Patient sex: F
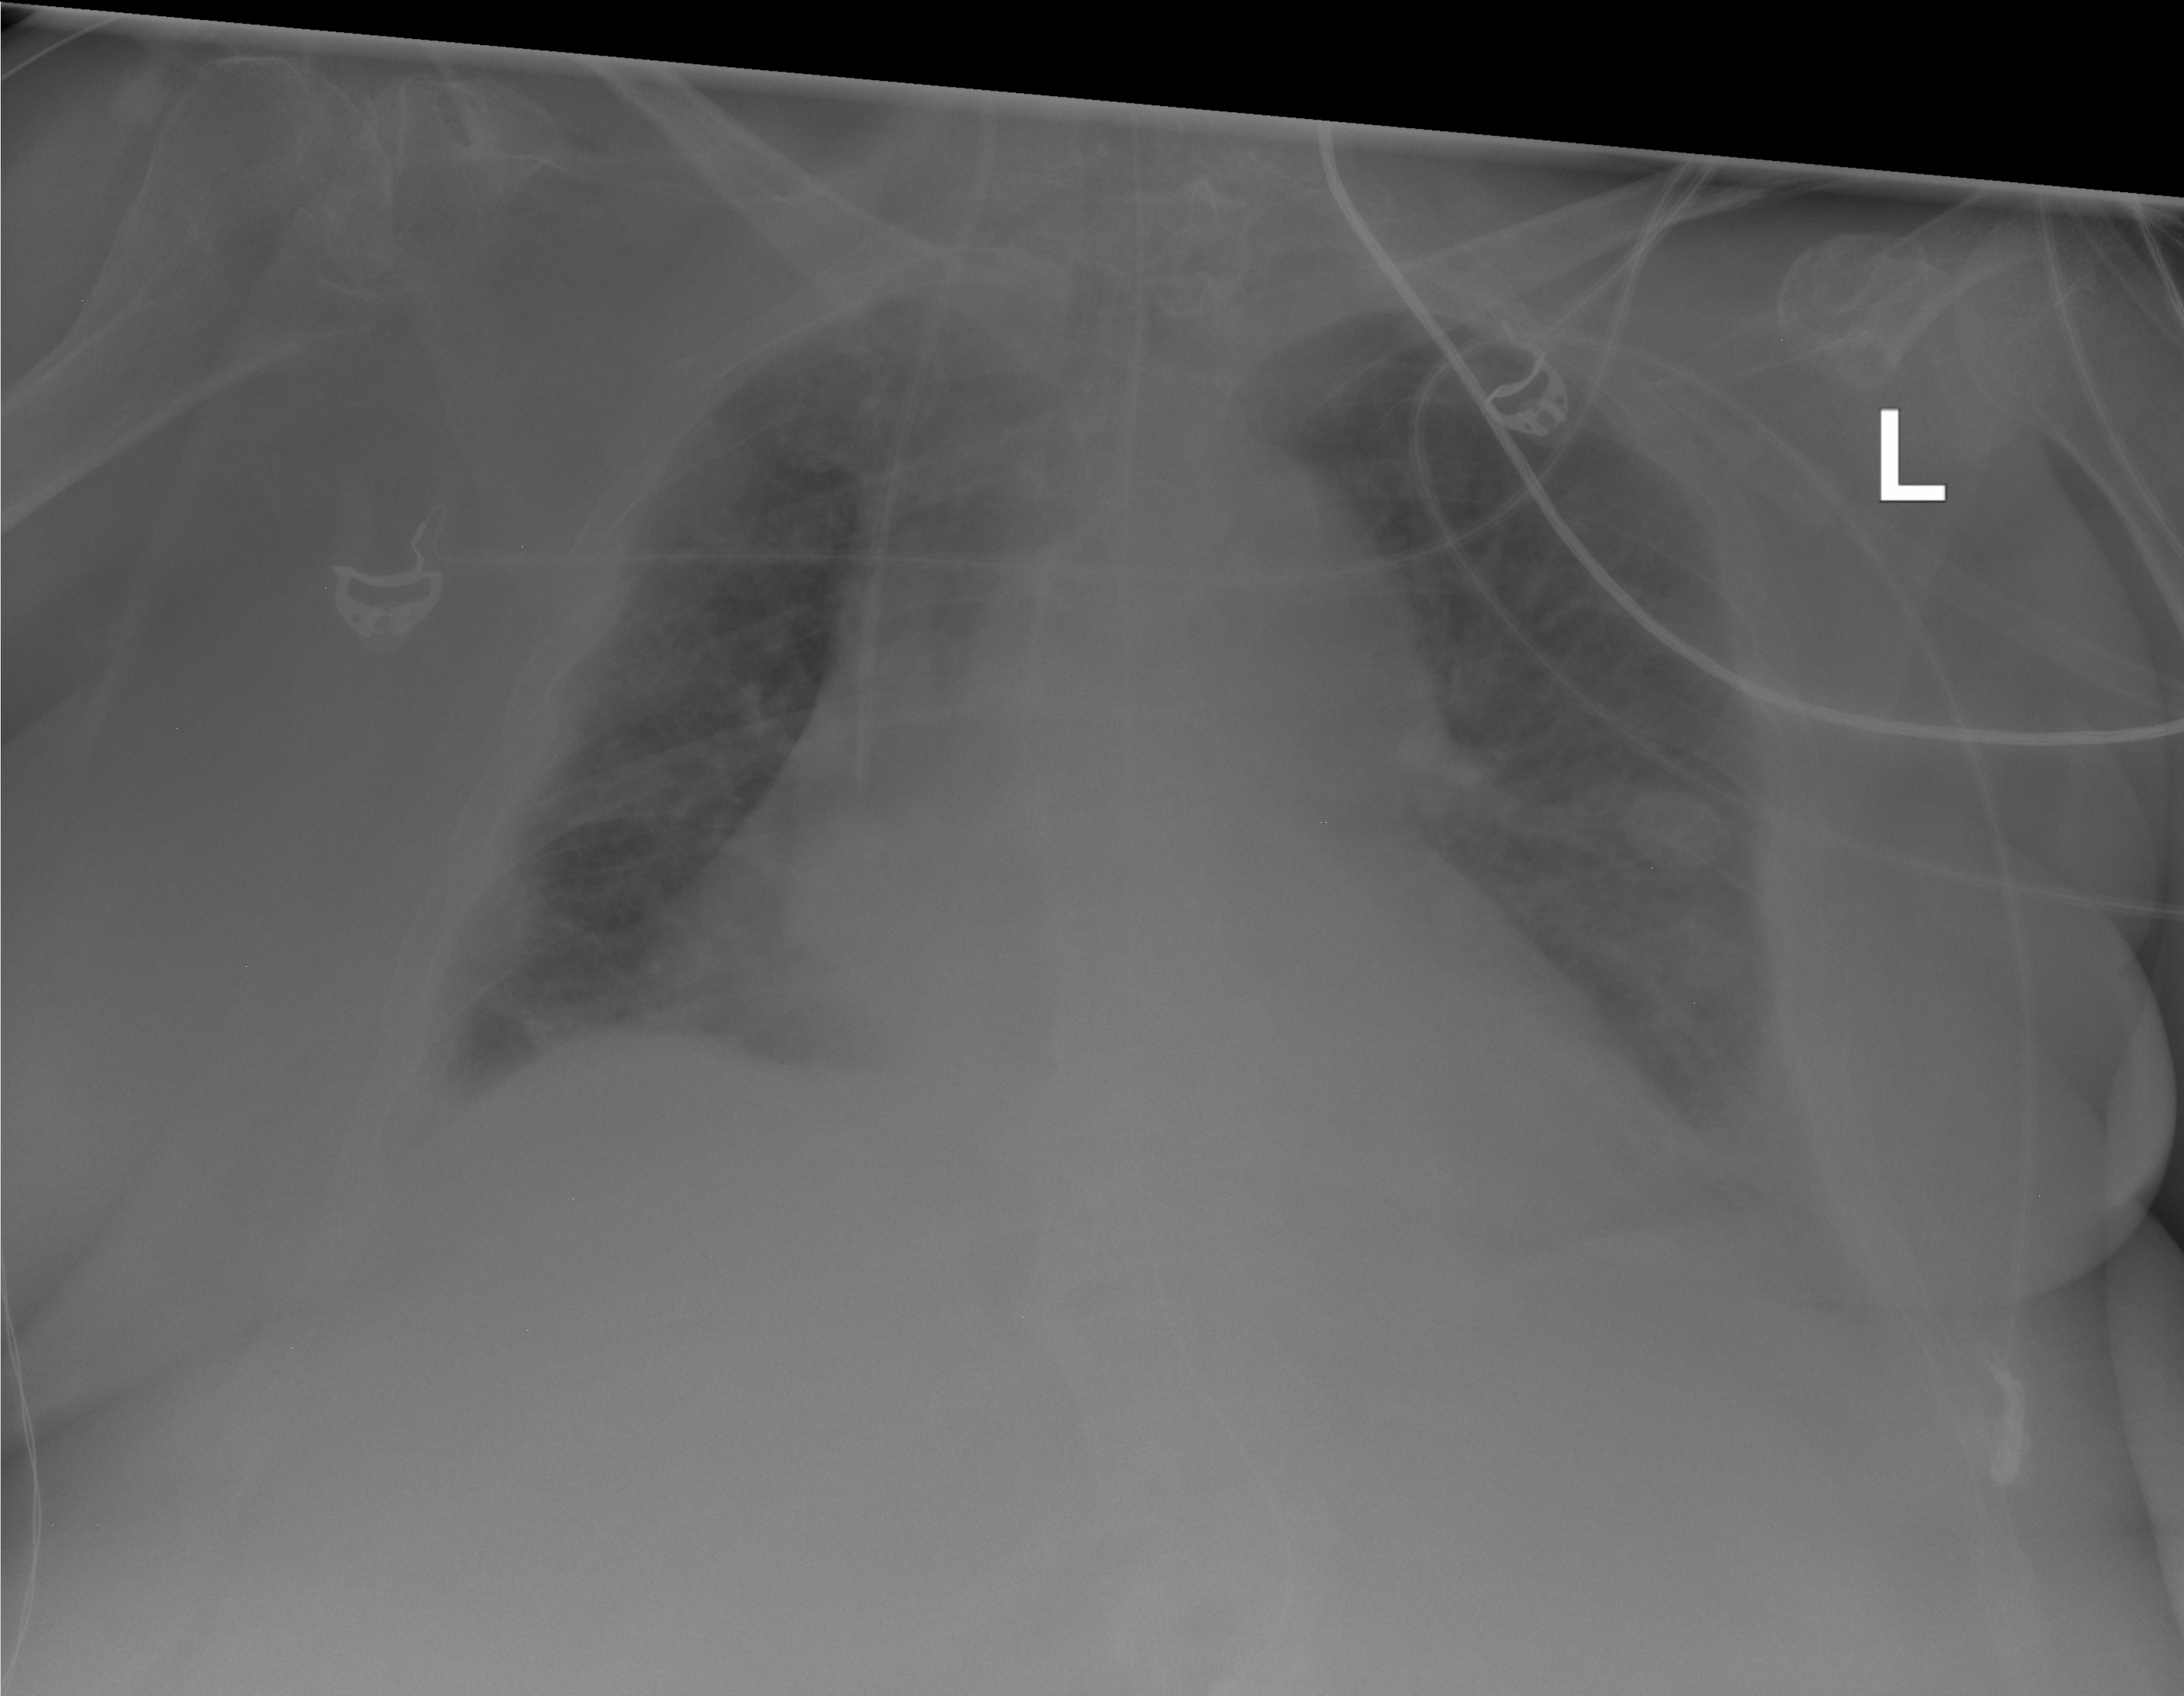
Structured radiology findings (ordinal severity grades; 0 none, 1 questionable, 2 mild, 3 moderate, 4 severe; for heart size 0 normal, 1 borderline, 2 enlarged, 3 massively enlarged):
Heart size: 2
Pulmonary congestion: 2
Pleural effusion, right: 0
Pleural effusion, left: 0
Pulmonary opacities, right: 0
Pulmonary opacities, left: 2
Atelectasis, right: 2
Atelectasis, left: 2